Question: I was following <URL> so I could add Diagnostics to my worker role. I followed all the steps but when I get up to Step 1 of the "Azure Diagnostics" section, I can see the "Send Diagnostics data to Application Insights" checkbox there, but I am unable to select it.

When I click on it, it doesn't toggle, stays unchecked.
What may cause this to occur? Are there any steps specific to Worker Roles to get this working that Web Roles didn't need?
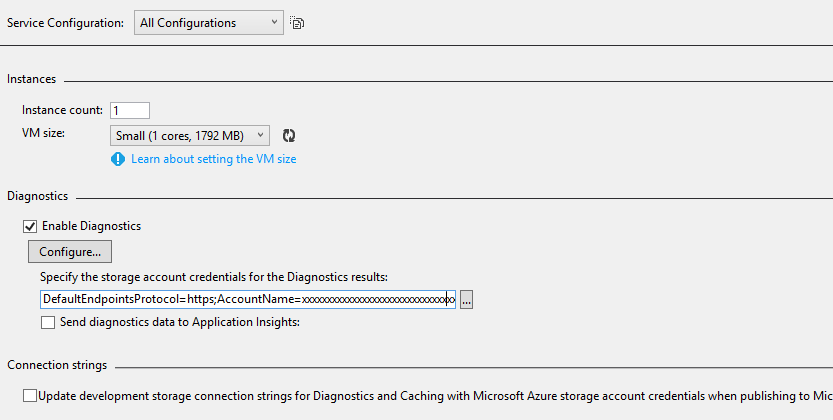
Answer: So, it turns out that I needed to put the instrumentation key in both the Cloud and Local service configurations. I had only had it on cloud as I thought I would only be using the diagnostics on cloud deployments.